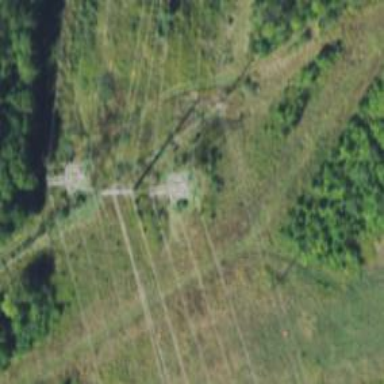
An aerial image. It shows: Lattice structure tower used for power distribution.